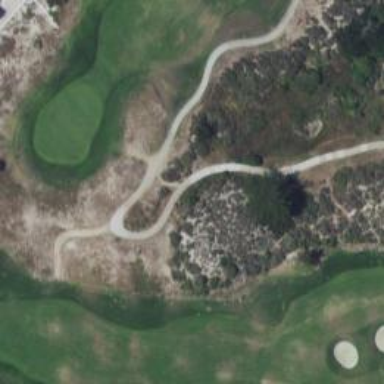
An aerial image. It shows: Pathway for golfing.